Field crop: maize
Growth stage: 2
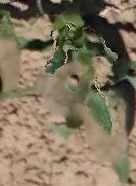
Species: maize